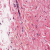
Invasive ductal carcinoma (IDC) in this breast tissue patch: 0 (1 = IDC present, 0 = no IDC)